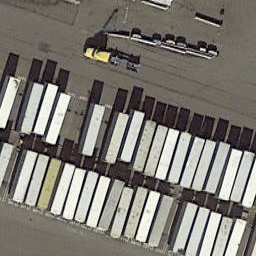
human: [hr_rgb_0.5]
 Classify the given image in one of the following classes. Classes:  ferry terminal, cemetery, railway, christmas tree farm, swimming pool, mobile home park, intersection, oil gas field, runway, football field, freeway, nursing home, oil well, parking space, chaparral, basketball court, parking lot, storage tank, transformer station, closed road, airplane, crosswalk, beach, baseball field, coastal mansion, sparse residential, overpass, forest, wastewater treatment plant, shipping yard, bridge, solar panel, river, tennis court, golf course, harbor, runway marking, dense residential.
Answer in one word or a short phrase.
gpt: shipping yard